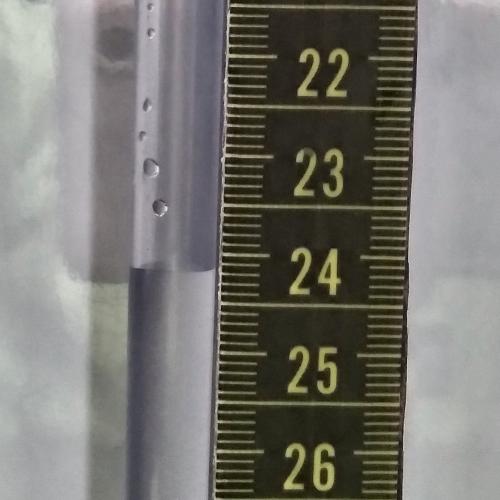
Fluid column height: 24.2 cm